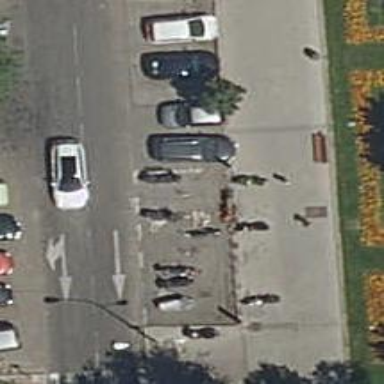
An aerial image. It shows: Motorcycle parking area.